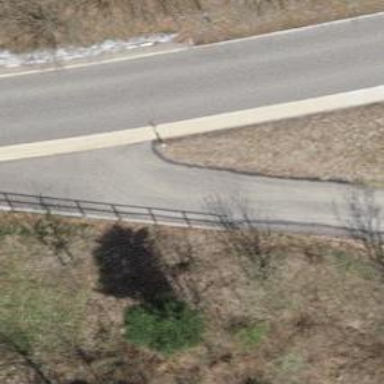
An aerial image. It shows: Track road with grade4 tracktype.